Question: I have a function which updates the centroid (mean) in a K-means algoritm.
I ran a profiler and noticed that this function uses a lot of computing time.
It looks like:
'''
def updateCentroid(self, label):
X=[]; Y=[]
for point in self.clusters[label].points:
X.append(point.x)
Y.append(point.y)
self.clusters[label].centroid.x = numpy.mean(X)
self.clusters[label].centroid.y = numpy.mean(Y)
'''
So I ponder, is there a more efficient way to calculate the mean of these points?
If not, is there a more elegant way to formulate it? ;)
EDIT:
Thanks for all great responses!
I was thinking that perhaps I can calculate the mean cumulativly, using something like:

where x_bar(t) is the new mean and x_bar(t-1) is the old mean.
Which would result in a function similar to this:
'''
def updateCentroid(self, label):
cluster = self.clusters[label]
n = len(cluster.points)
cluster.centroid.x *= (n-1) / n
cluster.centroid.x += cluster.points[n-1].x / n
cluster.centroid.y *= (n-1) / n
cluster.centroid.y += cluster.points[n-1].y / n
'''
Its not really working but do you think this could work with some tweeking?
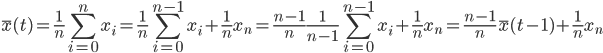
Answer: Ok, I figured out a moving average solution which is fast without changing the data structures:
'''
def updateCentroid(self, label):
cluster = self.clusters[label]
n = len(cluster.points)
cluster.centroid.x = ((n-1)*cluster.centroid.x + cluster.points[n-1].x)/n
cluster.centroid.y = ((n-1)*cluster.centroid.y + cluster.points[n-1].y)/n
'''
This lowered computation time (for the whole k means algorithm) to 13% of original. =)
Thank you all for some great insight!